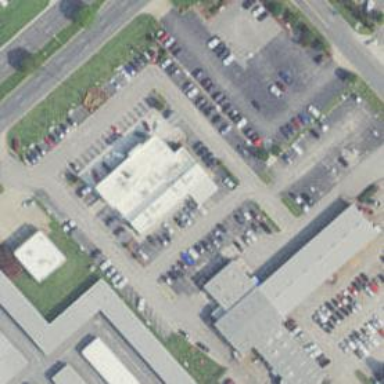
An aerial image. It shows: Building that houses car shop.